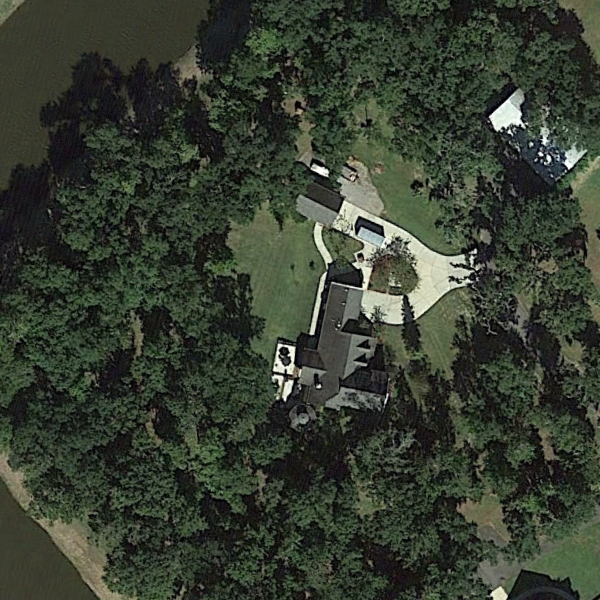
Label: SparseResidential